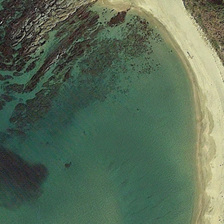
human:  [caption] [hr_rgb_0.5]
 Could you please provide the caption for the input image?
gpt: yellow beach and gray black rocks are next to a piece of blue ocean .

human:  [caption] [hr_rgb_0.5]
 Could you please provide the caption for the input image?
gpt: yellow beach and gray black rocks are next to a piece of blue ocean .

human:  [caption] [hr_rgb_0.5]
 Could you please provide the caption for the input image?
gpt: yellow beach and gray black rocks are next to a piece of blue ocean .

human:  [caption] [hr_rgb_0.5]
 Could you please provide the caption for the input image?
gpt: yellow beach and gray black rocks are next to a piece of blue ocean .

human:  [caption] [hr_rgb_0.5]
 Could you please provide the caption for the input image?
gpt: yellow beach and gray black rocks are next to a piece of blue ocean .